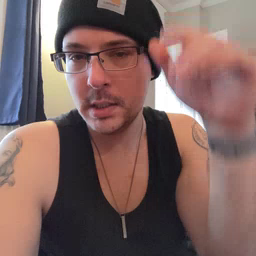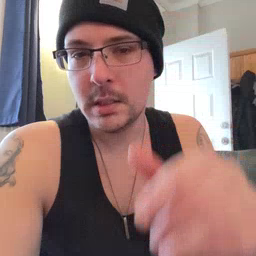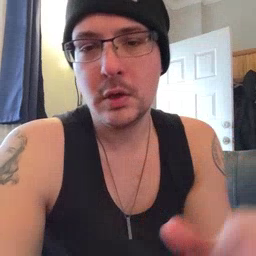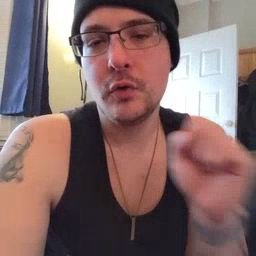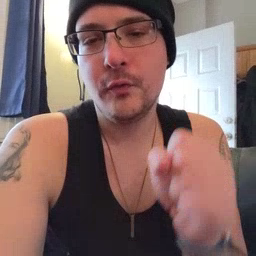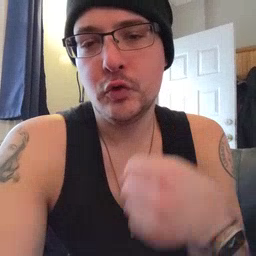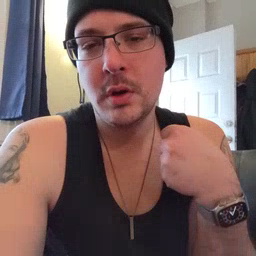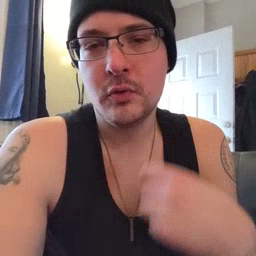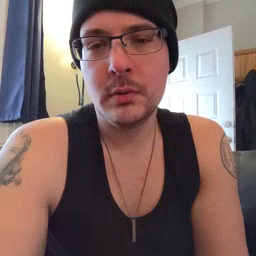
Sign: refrigerator